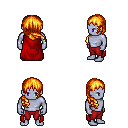
a pixel art fantasy rpg character, male body template, dark elf, purple skin, red cape, red pants, light blonde right-swept hairstyle, four views (front, back, left, right), 2x2 character sprite sheet, small pixel art, hard edges, no anti-aliasing